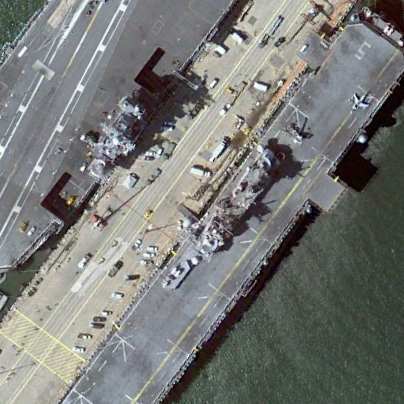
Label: Wasp-class_assault_ship